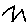
Label: zigzag